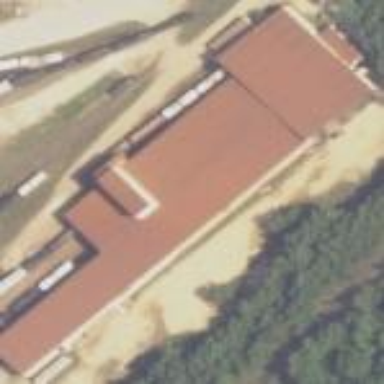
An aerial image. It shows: Industrial building that contains railway workshop.